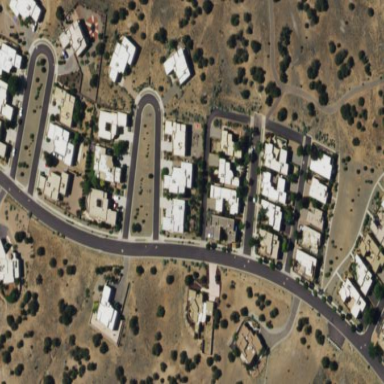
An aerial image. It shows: Residential area consisting of single-family homes.